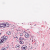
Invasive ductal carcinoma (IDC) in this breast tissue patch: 0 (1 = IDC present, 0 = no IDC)